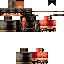
A male human skin with medium skin, wearing brown long hair dressed in a red suit and brown pants, featuring a closed mouth.